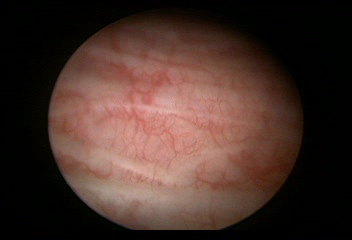
Modality: WLC
Class: Normal mucosa
Bladder cancer association: No